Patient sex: M
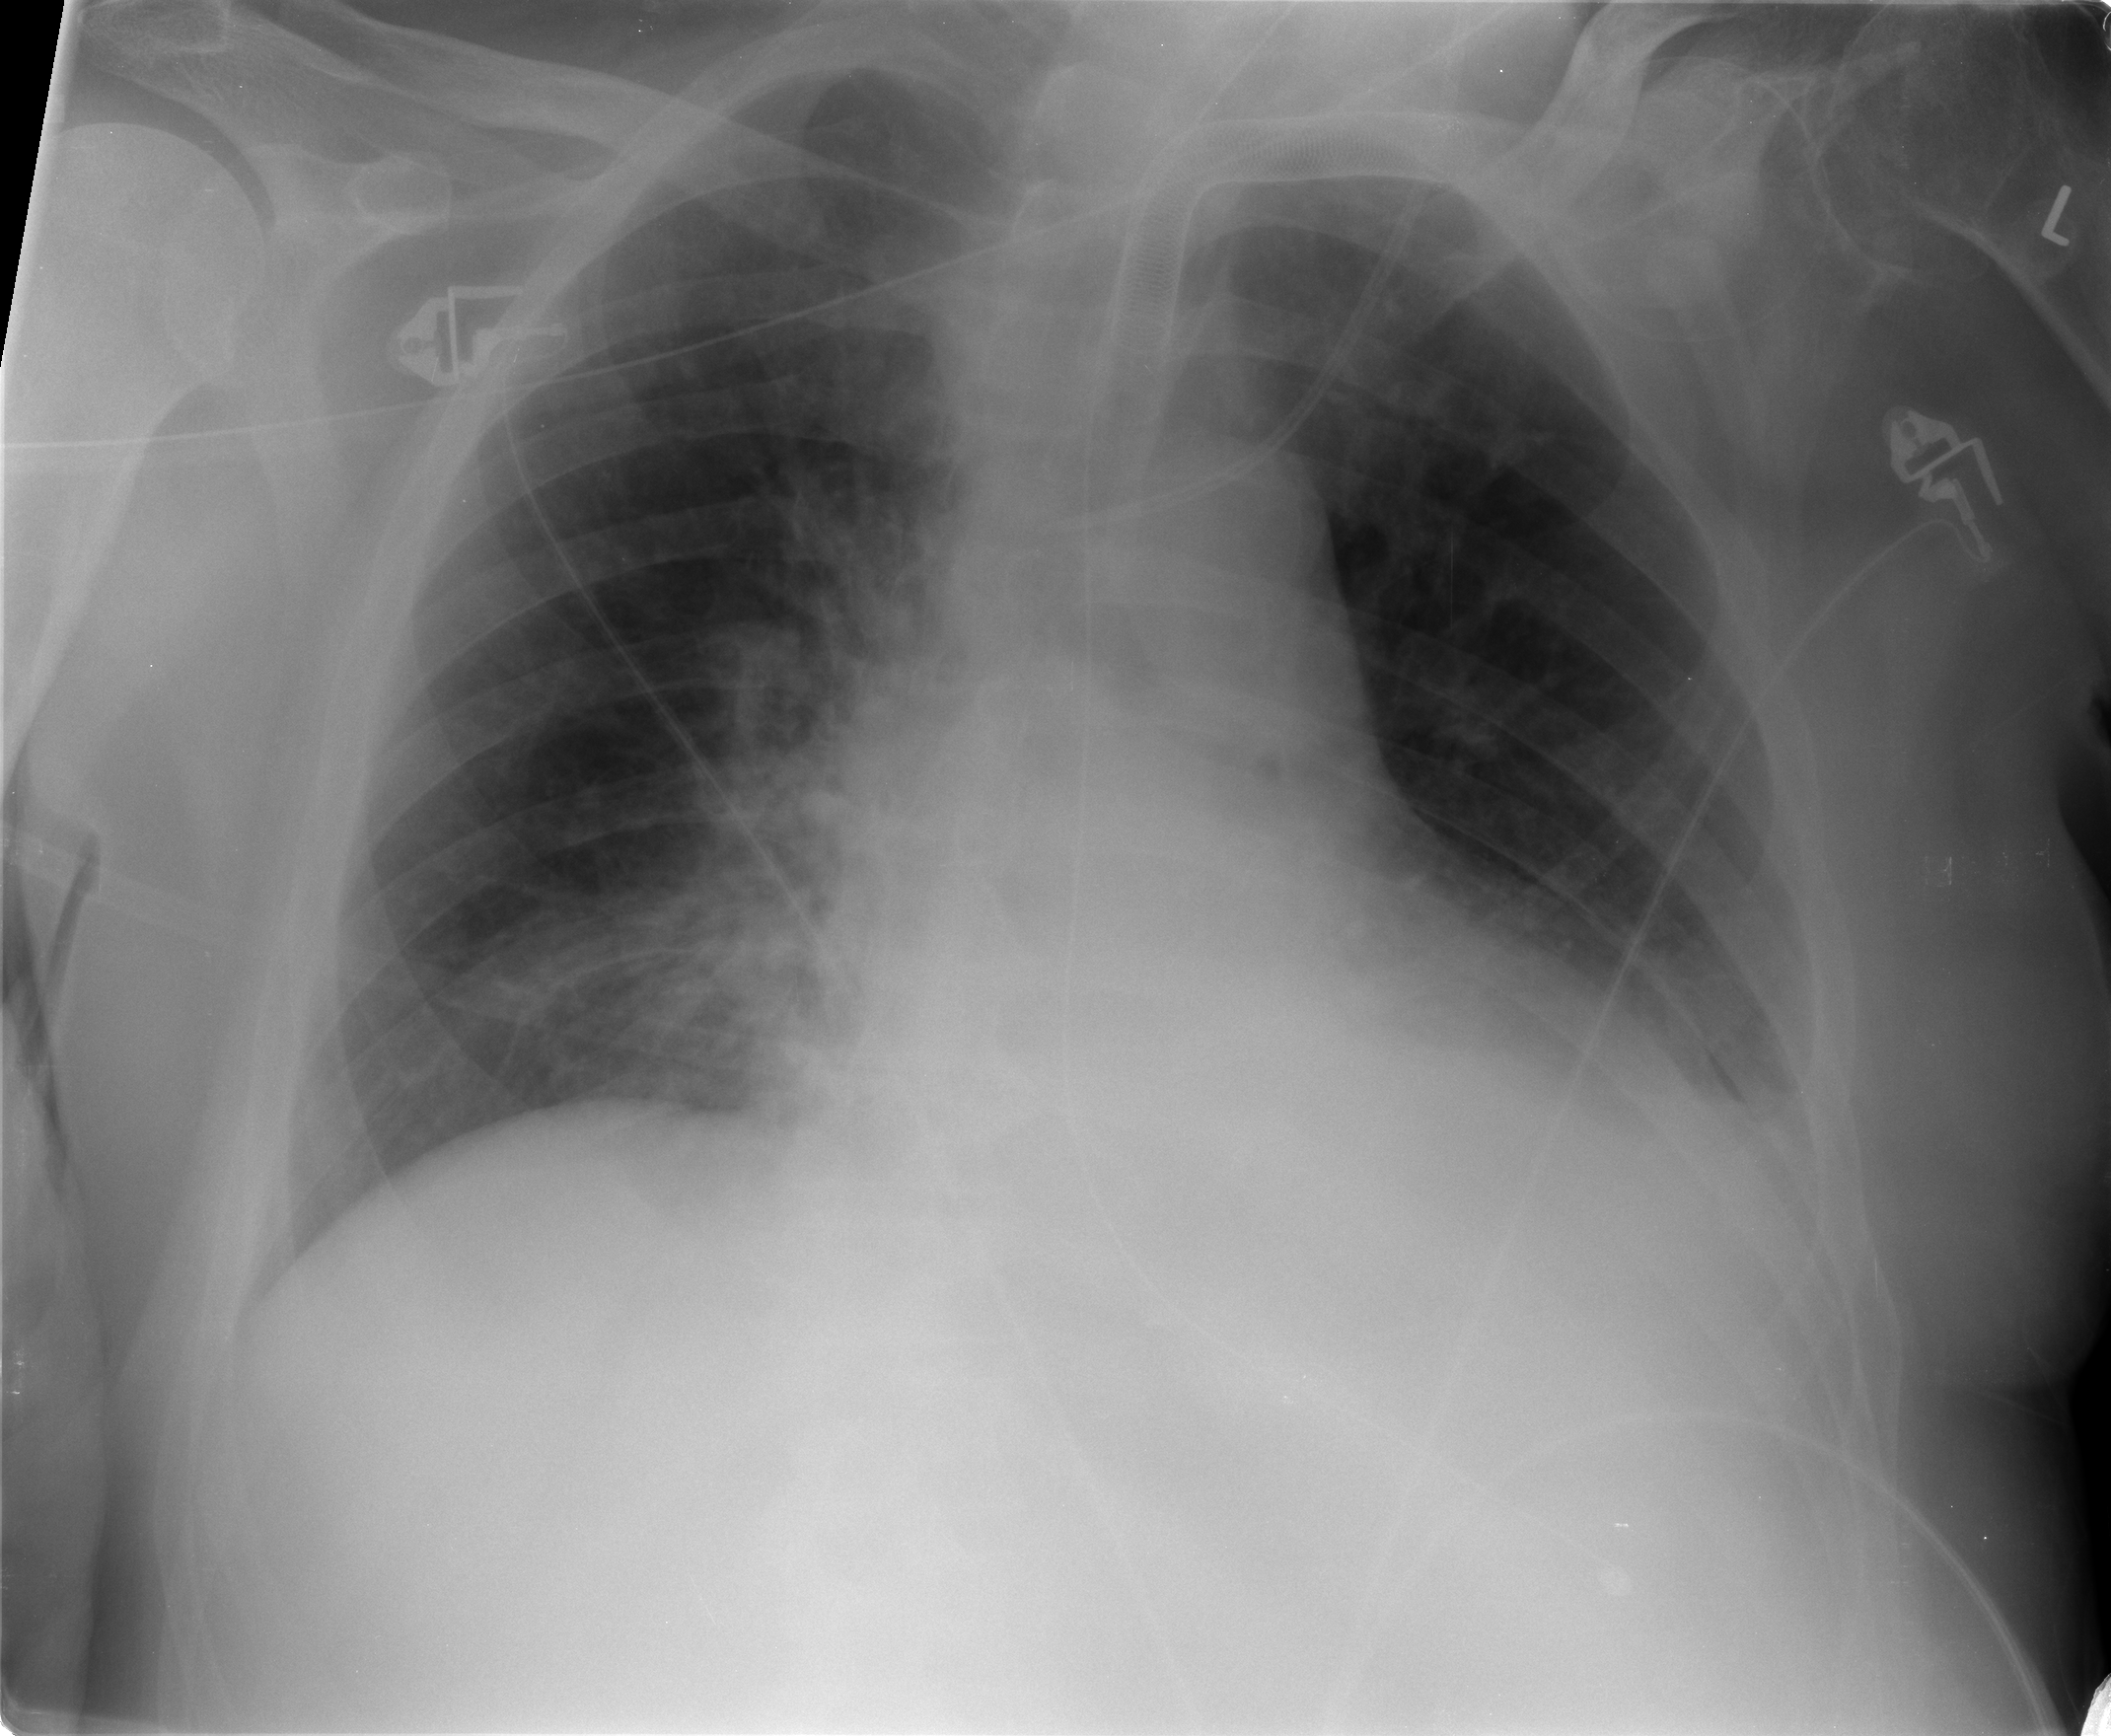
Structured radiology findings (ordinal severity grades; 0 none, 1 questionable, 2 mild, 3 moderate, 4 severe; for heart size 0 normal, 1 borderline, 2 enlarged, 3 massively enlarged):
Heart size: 0
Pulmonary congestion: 0
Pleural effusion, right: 0
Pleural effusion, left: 2
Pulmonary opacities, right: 1
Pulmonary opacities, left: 0
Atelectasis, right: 2
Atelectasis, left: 2